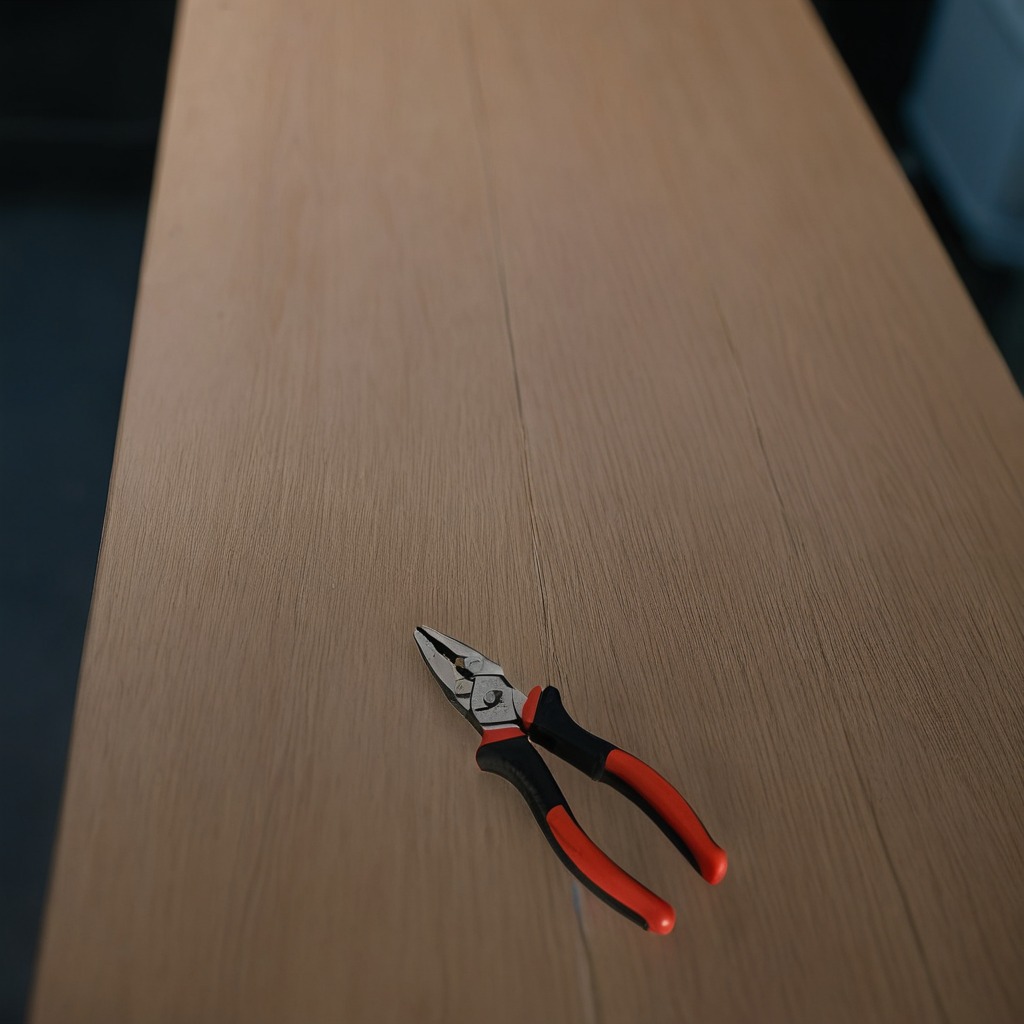
A plier is lying on the old table in the small garage at twilight.